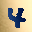
Label: 4